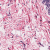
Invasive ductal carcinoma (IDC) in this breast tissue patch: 0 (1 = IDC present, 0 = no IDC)